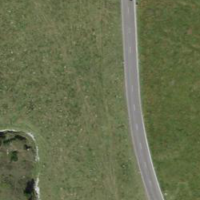
EUNIS habitat code: 26
Species observed at this site:
Turdus philomelos
Anthus spinoletta
Prunella modularis
Fringilla coelebs
Turdus viscivorus
Turdus torquatus
Ptyonoprogne rupestris
Periparus ater